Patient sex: M
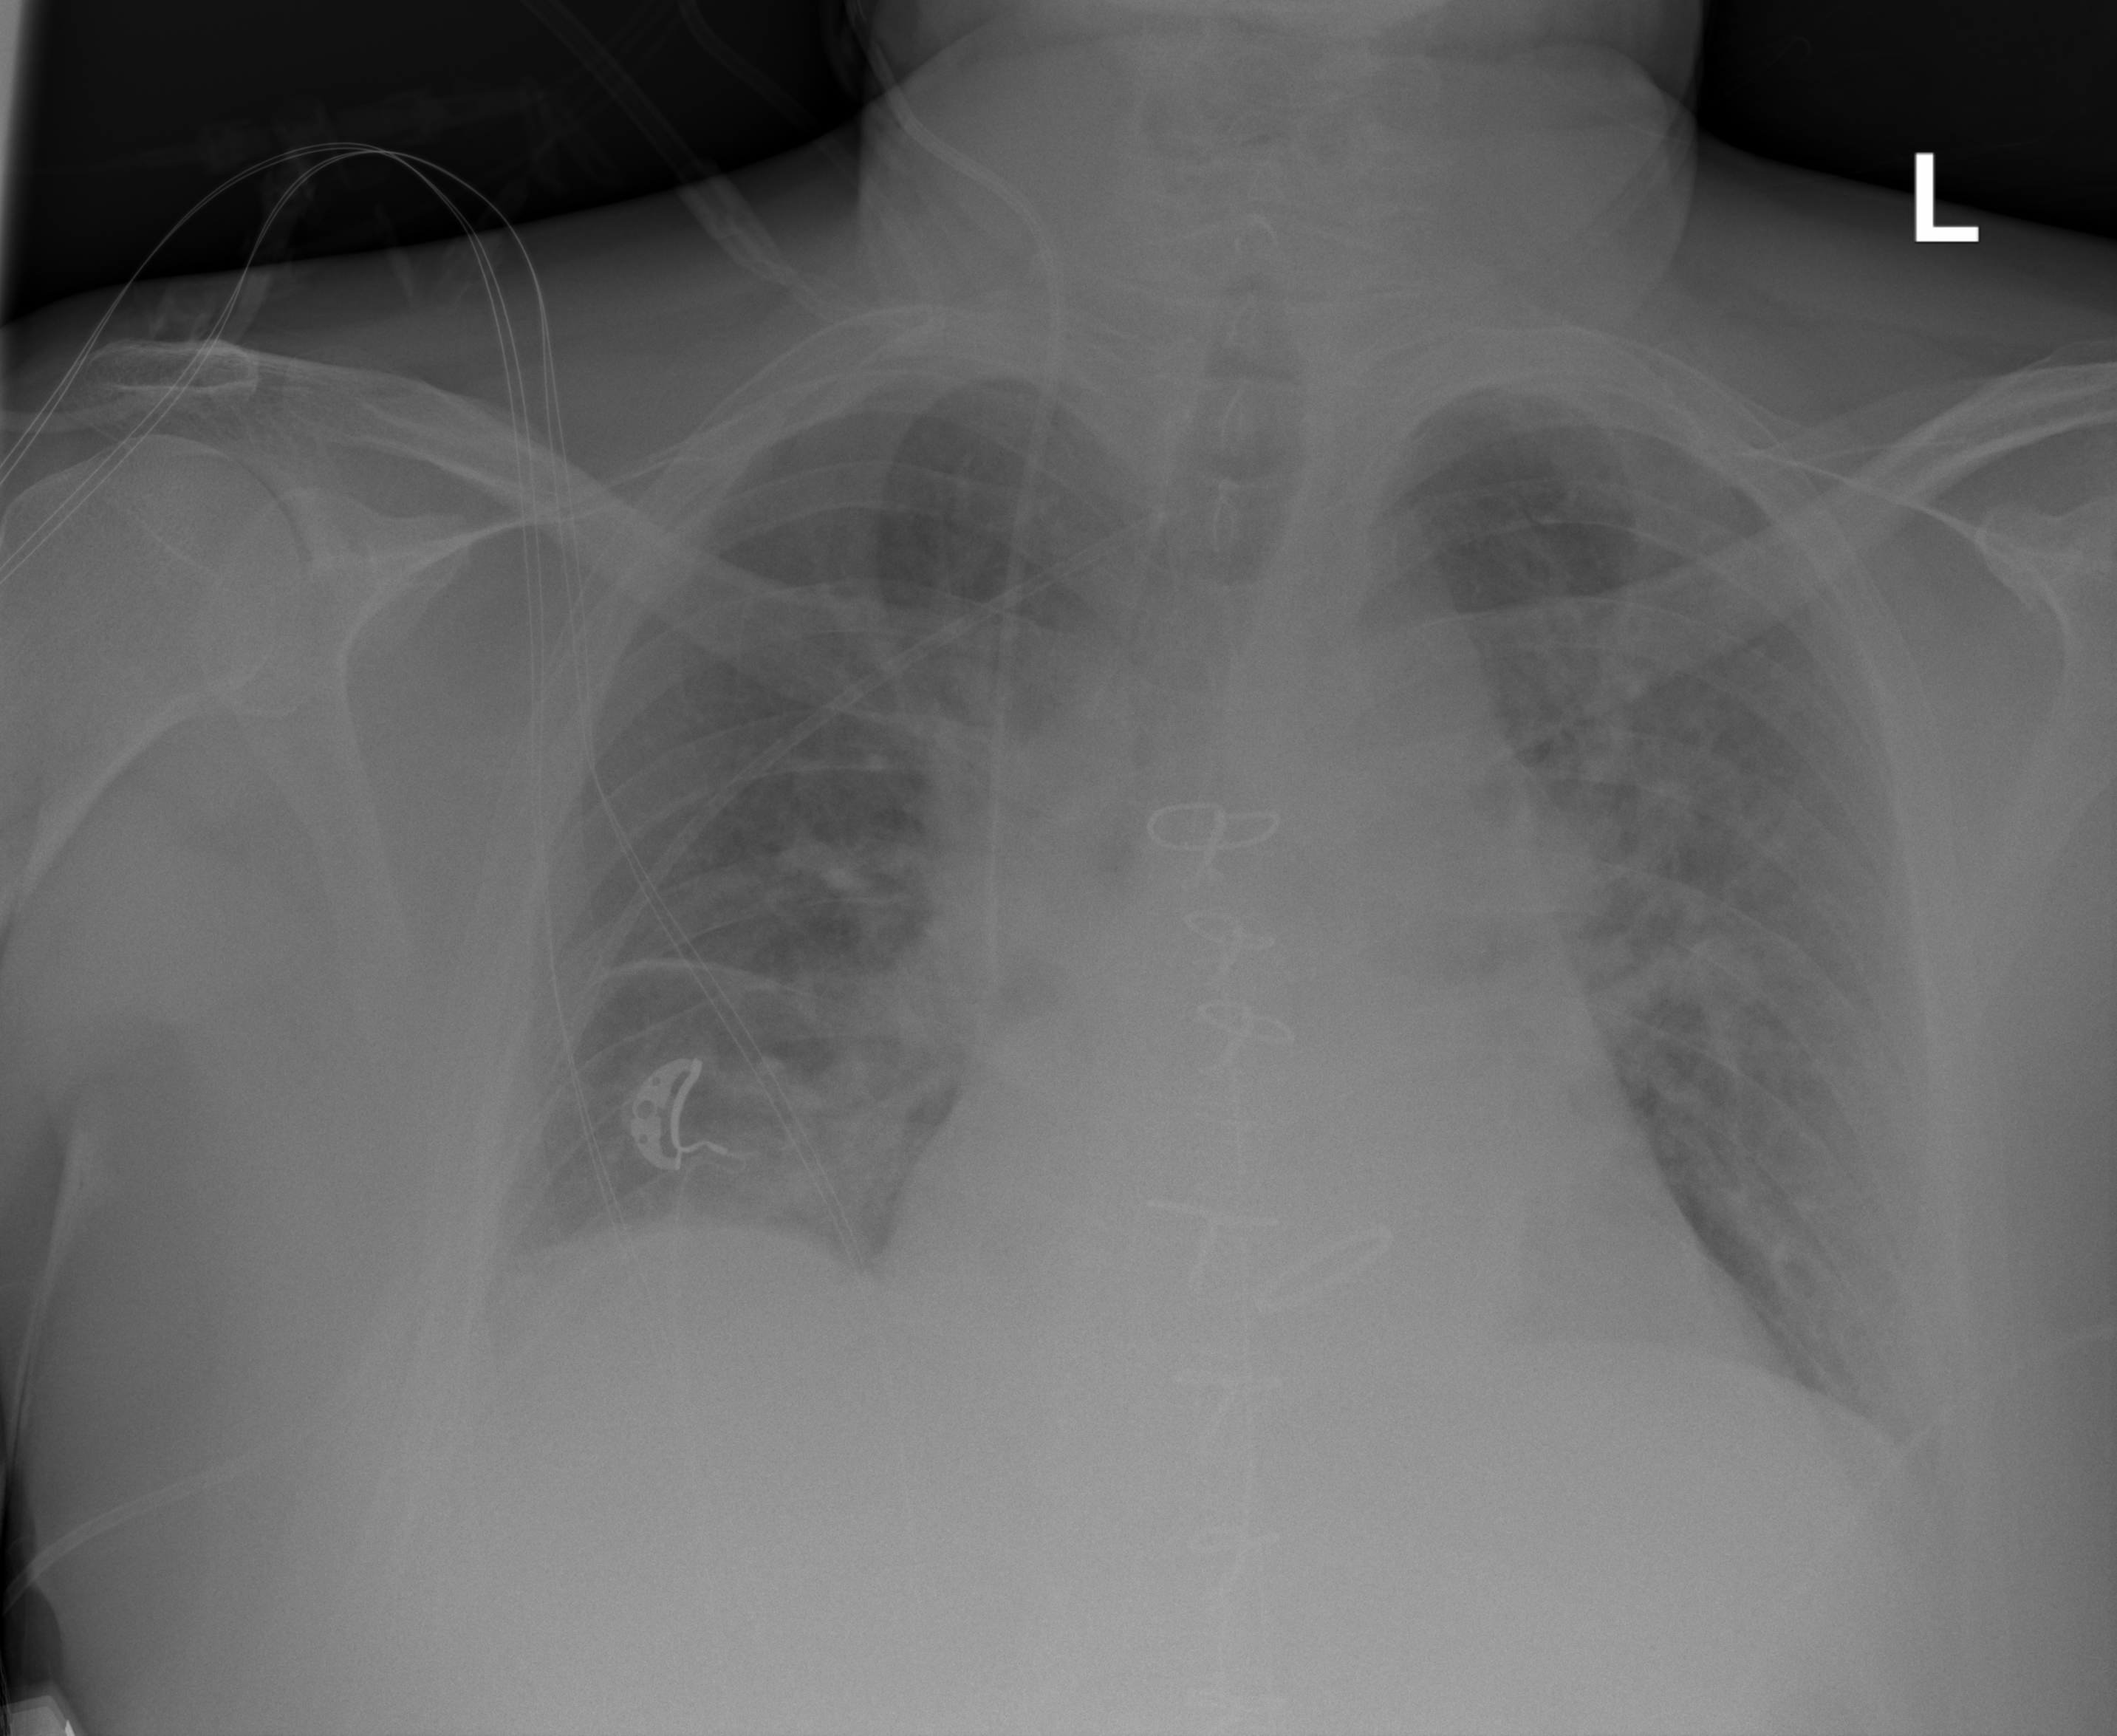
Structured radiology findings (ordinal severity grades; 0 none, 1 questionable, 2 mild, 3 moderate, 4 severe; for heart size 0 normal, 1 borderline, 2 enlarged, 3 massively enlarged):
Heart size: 2
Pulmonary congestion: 2
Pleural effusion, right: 1
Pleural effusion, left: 1
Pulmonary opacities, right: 1
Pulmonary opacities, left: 1
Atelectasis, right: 2
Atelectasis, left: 2